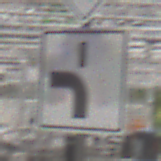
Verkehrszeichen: VerlaufVorfahrtsstrasse5
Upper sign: Vorfahrtsstrasse
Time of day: Midday
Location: Roofed (Special)
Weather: Overcast
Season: NotSpecified
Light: Natural